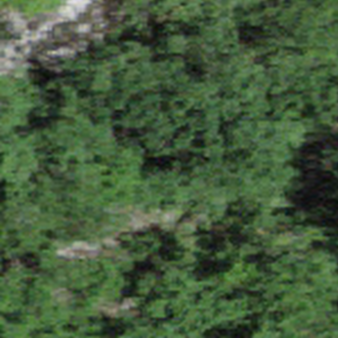
Label: other